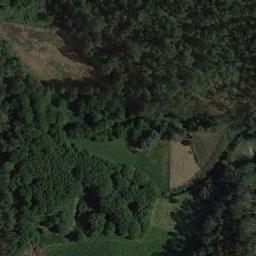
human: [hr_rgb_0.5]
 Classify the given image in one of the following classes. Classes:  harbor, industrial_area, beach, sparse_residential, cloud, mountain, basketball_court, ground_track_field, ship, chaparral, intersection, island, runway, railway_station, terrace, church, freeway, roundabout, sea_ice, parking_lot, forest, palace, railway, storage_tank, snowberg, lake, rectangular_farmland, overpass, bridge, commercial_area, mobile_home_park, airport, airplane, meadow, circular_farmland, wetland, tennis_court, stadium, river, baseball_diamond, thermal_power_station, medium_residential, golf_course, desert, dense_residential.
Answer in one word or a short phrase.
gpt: forest